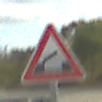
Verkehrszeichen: BeweglicheBruecke
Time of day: MorningAfternoon
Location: Outdoor (RoadRail)
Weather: PartlyCloudy
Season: NotSpecified
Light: Natural